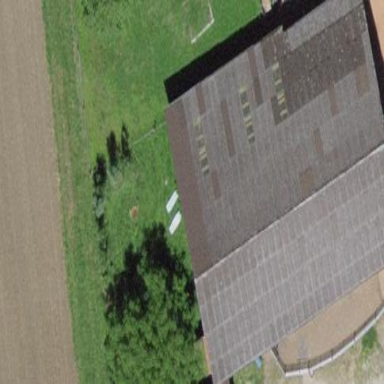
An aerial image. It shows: Rural barn.